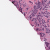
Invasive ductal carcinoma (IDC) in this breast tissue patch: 1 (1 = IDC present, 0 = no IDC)